Interaction volume radius: 10 \u00c5
Interaction volume height: 15 \u00c5
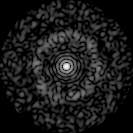
Disorder parameter: 0.8093